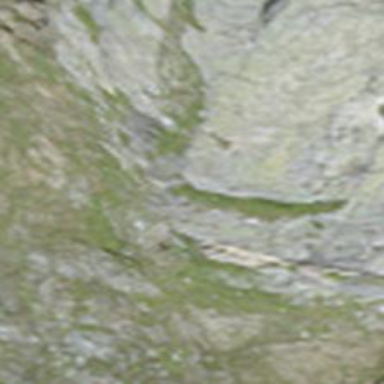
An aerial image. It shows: Natural cliff.